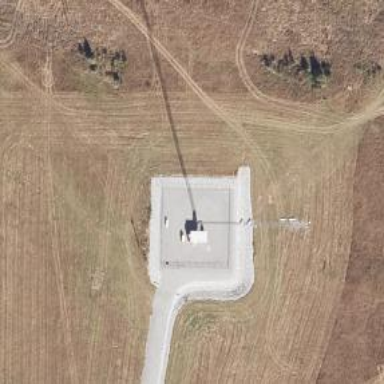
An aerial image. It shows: Communication mast tower.